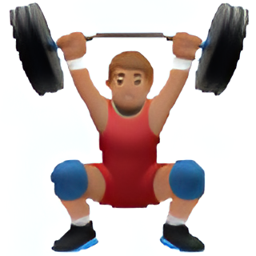
Name: weight lifter
Emoji: 🏋🏽
Group: People & Body
Sub-group: person-sport